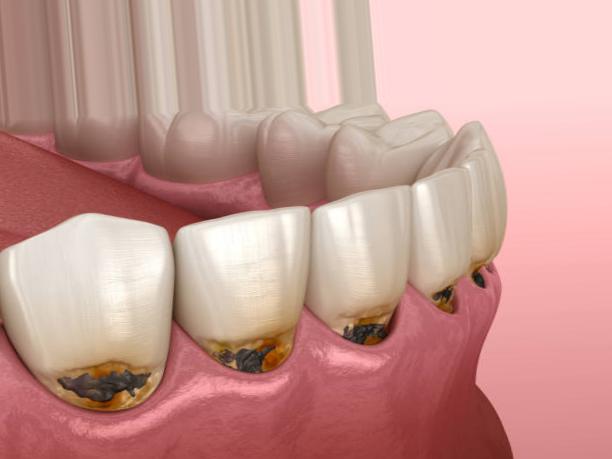
Condition: Caries